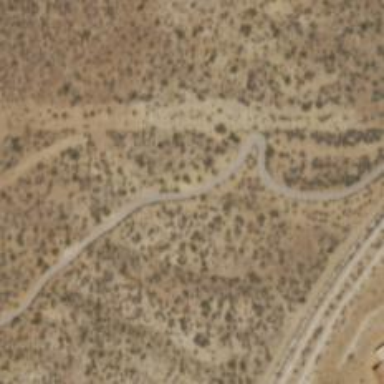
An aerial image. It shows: Golf cartpath that is also road path.